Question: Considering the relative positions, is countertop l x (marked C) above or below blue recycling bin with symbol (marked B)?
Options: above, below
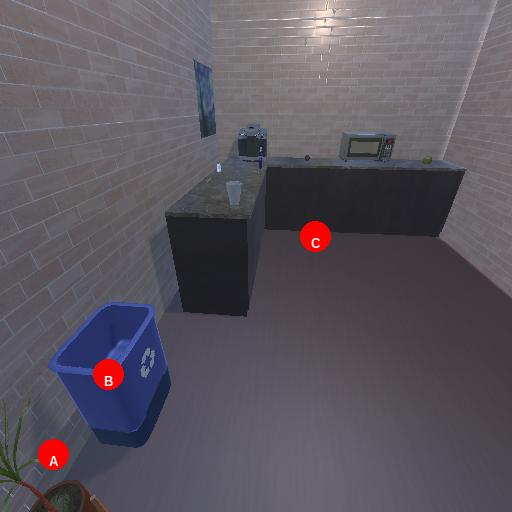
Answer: above